Interaction volume radius: 5 \u00c5
Interaction volume height: 15 \u00c5
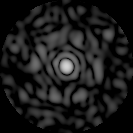
Disorder parameter: 0.8345